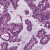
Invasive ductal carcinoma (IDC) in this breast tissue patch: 1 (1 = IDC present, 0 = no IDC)